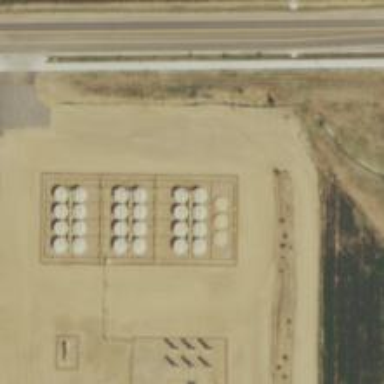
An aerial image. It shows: Storage tank that is man-made.